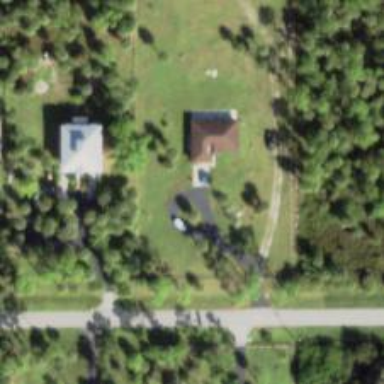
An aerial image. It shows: Driveway.